Interaction volume radius: 10 \u00c5
Interaction volume height: 10 \u00c5
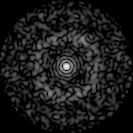
Disorder parameter: 0.7989